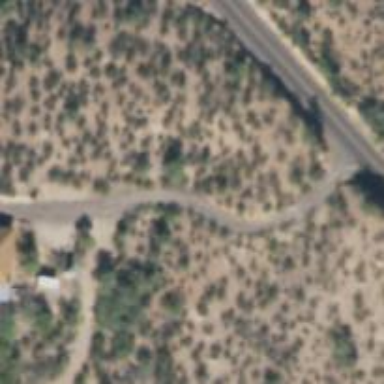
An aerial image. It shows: Unclassified road.